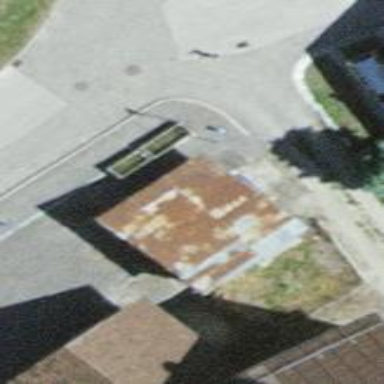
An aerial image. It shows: Residential building.